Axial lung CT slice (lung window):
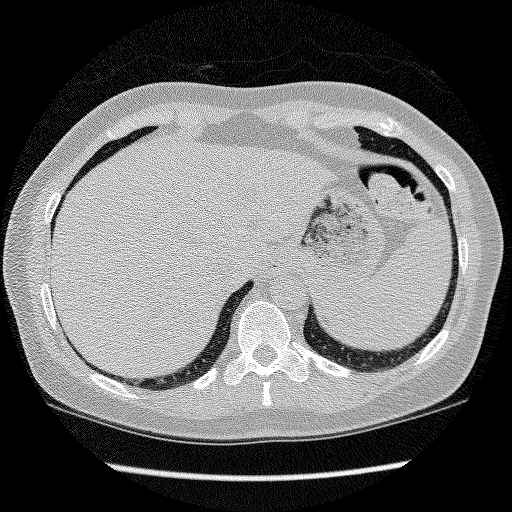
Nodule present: no